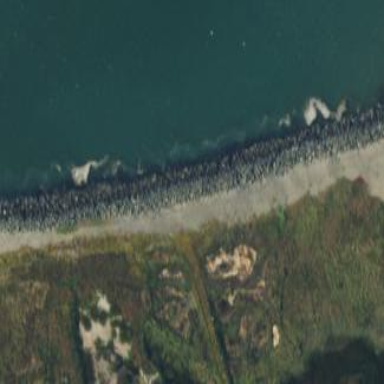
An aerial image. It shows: Breakwater structure.